Brain MRI, t2w sequence, axial 2D slice.
Patient: age 50, sex M, weight 95 kg, height 1.95 m
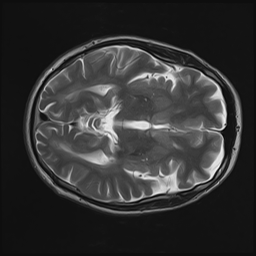